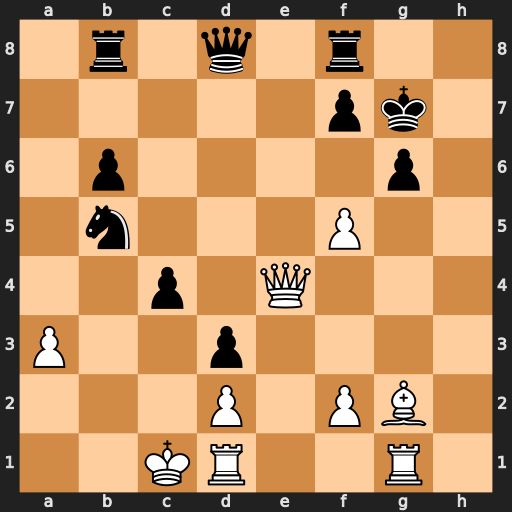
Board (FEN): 1r1q1r2/5pk1/1p4p1/1n3P2/2p1Q3/P2p4/3P1PB1/2KR2R1
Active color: w
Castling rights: -
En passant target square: -
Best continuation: Qe5+ Qf6 Qxb5